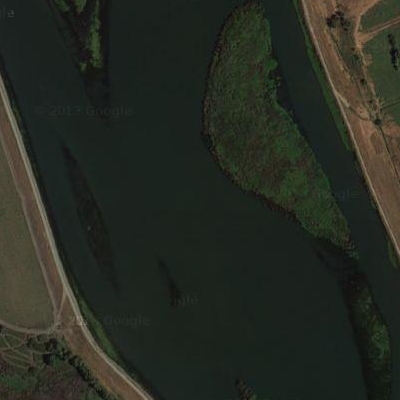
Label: RiverLake